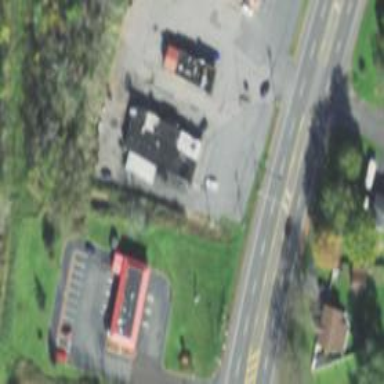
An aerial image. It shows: Convenience shop.